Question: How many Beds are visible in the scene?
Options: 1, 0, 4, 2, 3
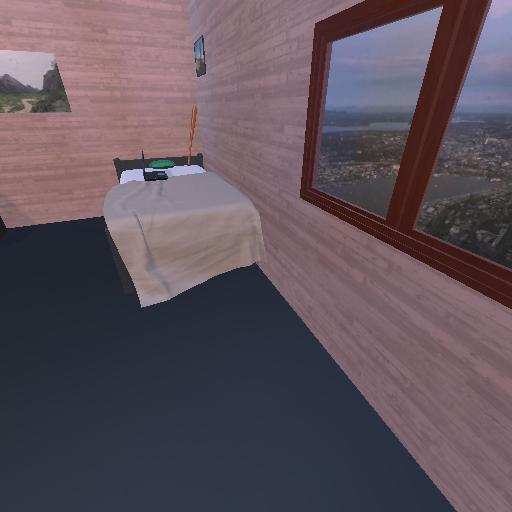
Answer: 1